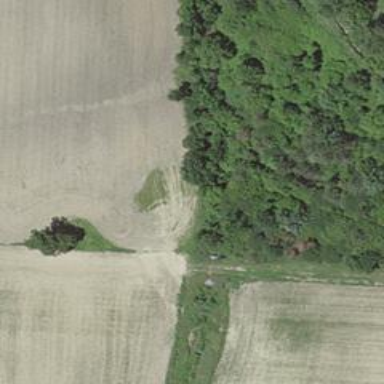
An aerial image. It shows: Culvert tunnel.